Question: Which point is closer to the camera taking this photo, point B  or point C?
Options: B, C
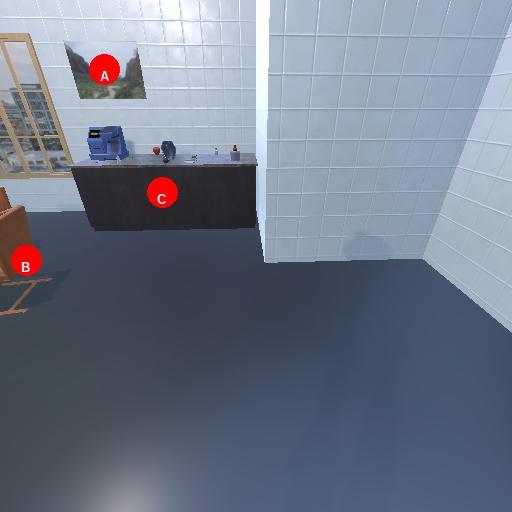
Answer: B